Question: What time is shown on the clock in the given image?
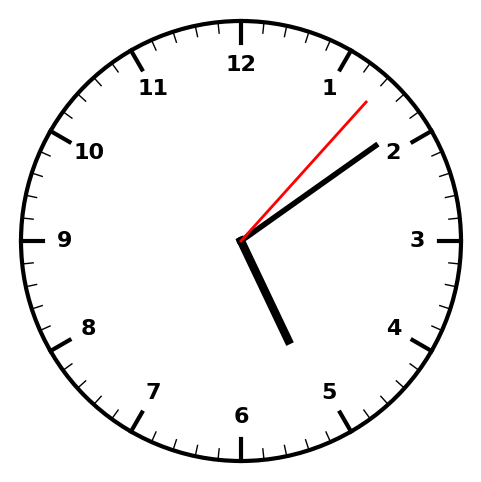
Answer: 05:09:07